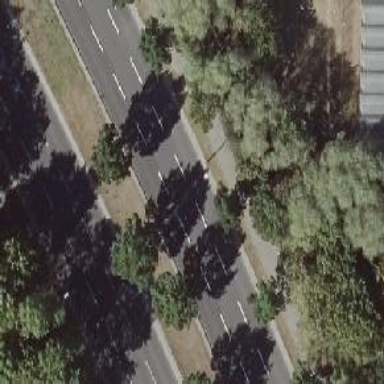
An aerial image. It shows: Beautiful avenue lined with deciduous broadleaved trees.